Question: I am trying to setup a master details navigation.
I use storyboard, master is a dynamic table and details is a static table.

I have a nameLabel setup as an outlet in the controller but when i try to access it in viewDidLoad, its still set to nil.
Instead of using prepareForSegue, I have used didSelectRowAtIndexPath which pushes the detail view like this: (because i'm using the TableViewBindingHelper, see <URL>
'''
func showLessonView(lessonVM: LessonViewModel) {
let lessonViewController = LessonViewController(WithViewModel: lessonVM)
self.navigationController?.pushViewController(lessonViewController, animated: true)
}
'''
LessonViewController:
'''
import Foundation
import ReactiveCocoa
class LessonViewController: UITableViewController {
@IBOutlet var lessonNameLabel: UILabel!
private var viewModel: LessonViewModel
init(WithViewModel viewModel: LessonViewModel){
self.viewModel = viewModel
super.init(nibName: nil, bundle: nil)
}
required init(coder aDecoder: NSCoder) {
fatalError("init(coder:) has not been implemented")
}
override func viewDidLoad() {
super.viewDidLoad()
bindData()
}
func bindData() {
// null here!
if (lessonNameLabel != nil) {
lessonNameLabel.rac_text <~ viewModel.name
}
}
}
'''
How can I fix this?
Other sample code i have seen performs the navigation in segue which ends up calling the init(coder aDecoder: NSCoder) constructor and all the outlets are already initialized.
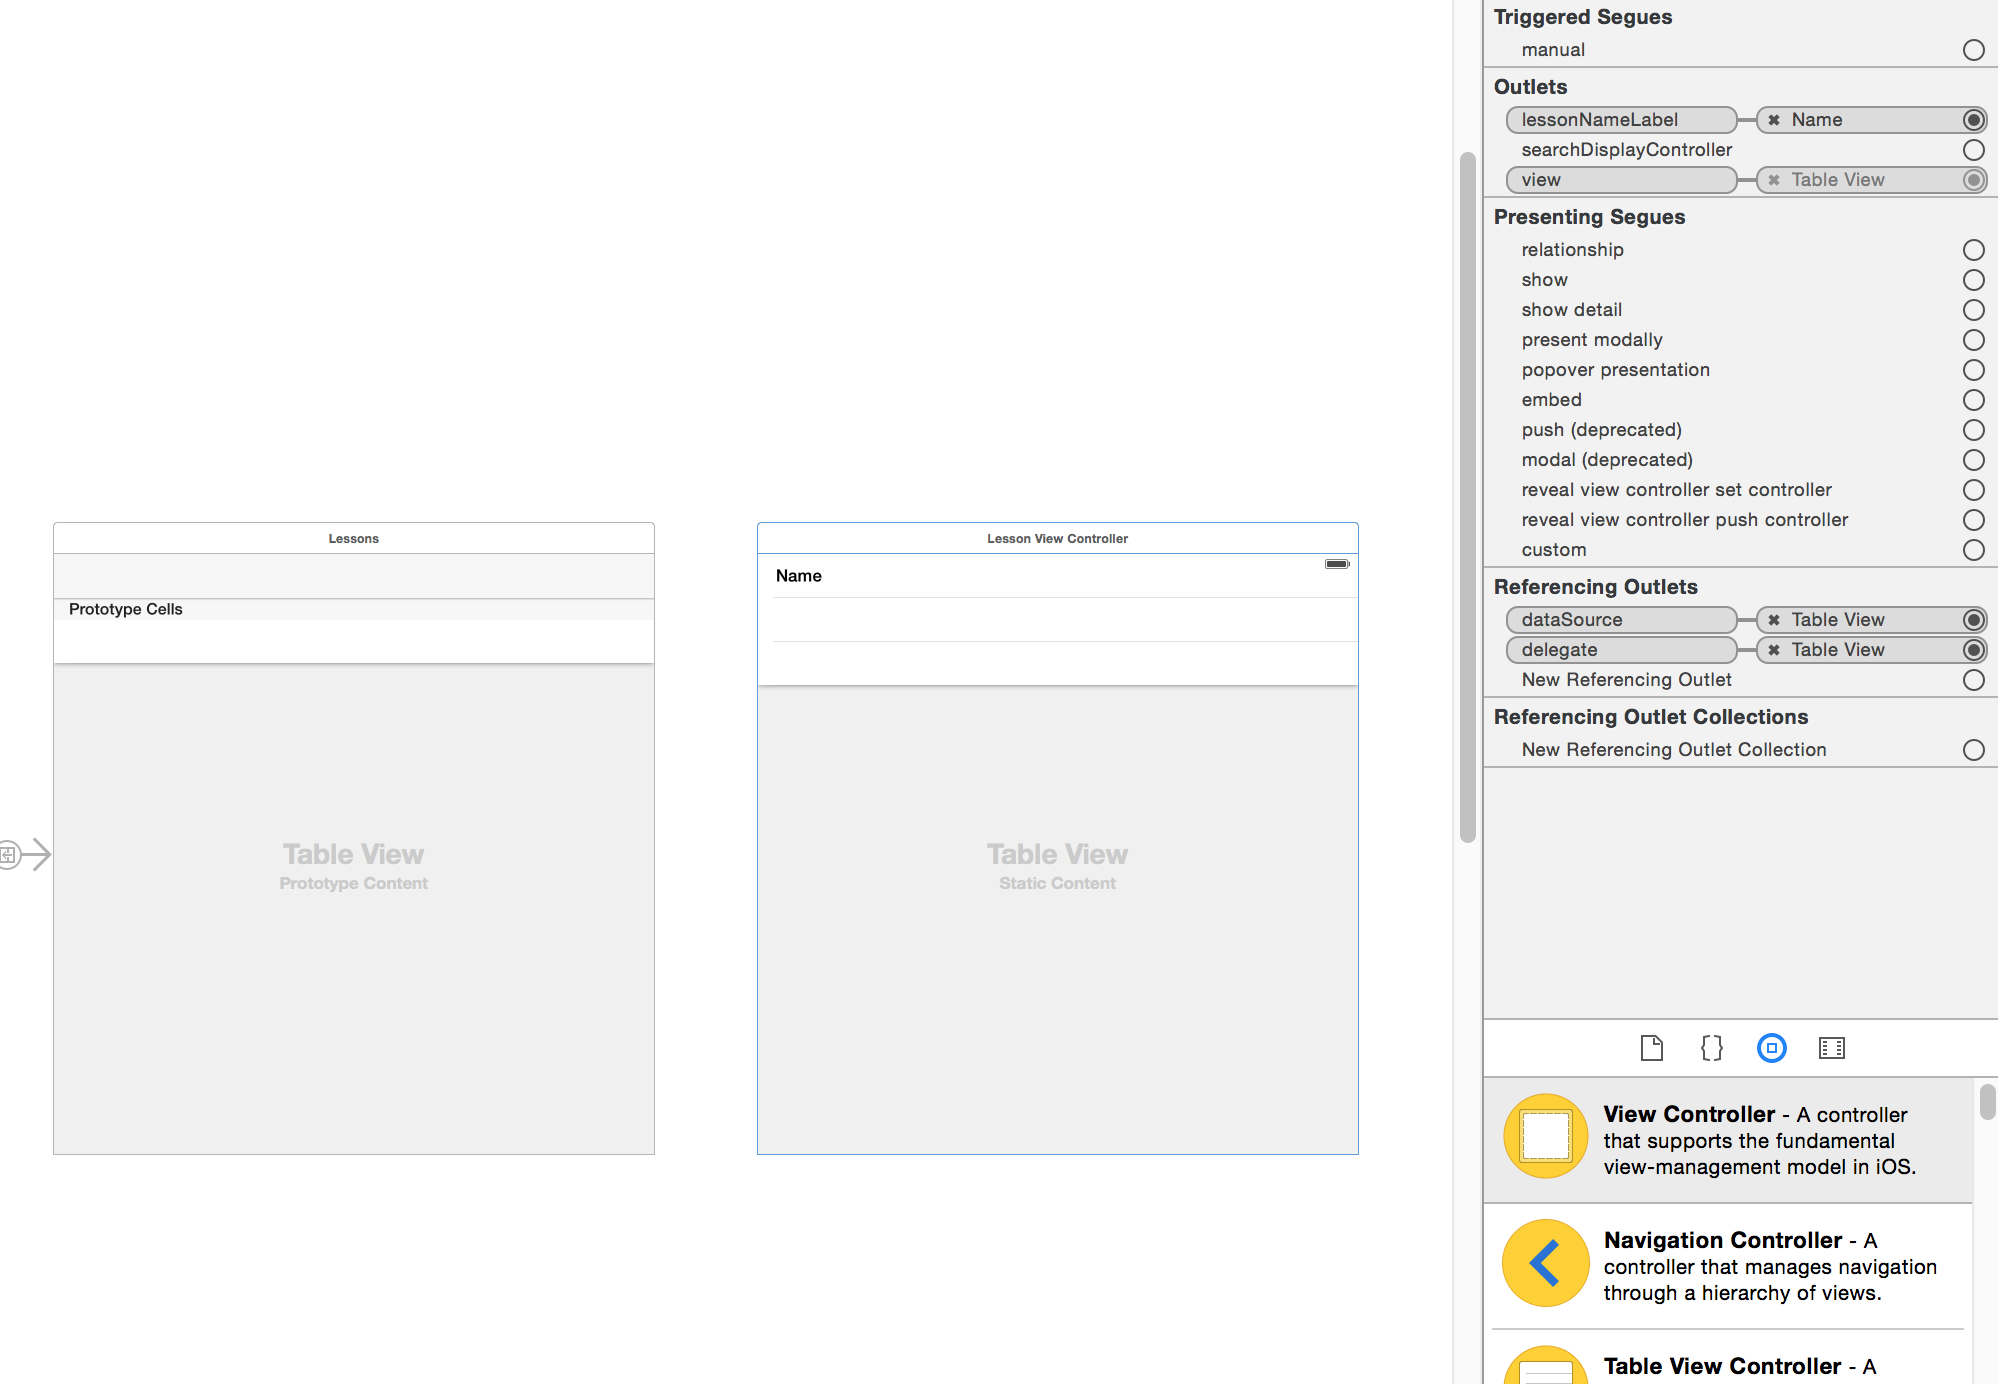
Answer: Because you initialise the view controller with the 'WithViewModel' initialiser, it knows nothing about the storyboard and so the outlets are not hooked up. To get the outlets hooked up as specified in the storyboard, you need either to use a segue, or to use the storyboard's 'instantiateViewControllerWithIdentifier(identifier:)' method to create the view controller. Either way, you can't (easily) pass the ViewModel as an argument for the initialisation, so you will need to expose the viewModel var (remove 'private') and set it separately in your 'showLessonView' method. To use 'instantiateViewControllerWithIdentifier(identifier:)', give your 'Lesson View Controller' an identifier (say "LessonViewController") in the storyboard. Then amend your 'showLessonView' as follows:
'''
func showLessonView(lessonVM: LessonViewModel) {
let lessonViewController = self.storyboard!.instantiateViewControllerWithIdentifier(identifier:"LessonViewController") as! LessonViewController
lessonViewController.viewModel = lessonVM
self.navigationController?.pushViewController(lessonViewController, animated: true)
}
'''
When a view controller is instantiated from a storyboard, the 'init(coder:)' initialiser is used, so either remove the override of that method, or amend it to call the super implementation:
'''
required init(coder aDecoder: NSCoder) {
super.init(coder: aDecoder)
}
'''